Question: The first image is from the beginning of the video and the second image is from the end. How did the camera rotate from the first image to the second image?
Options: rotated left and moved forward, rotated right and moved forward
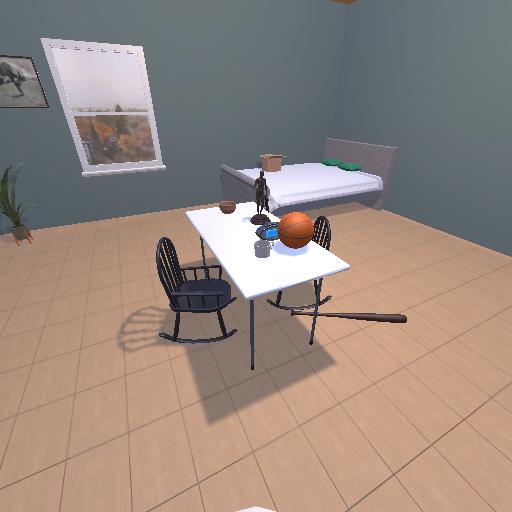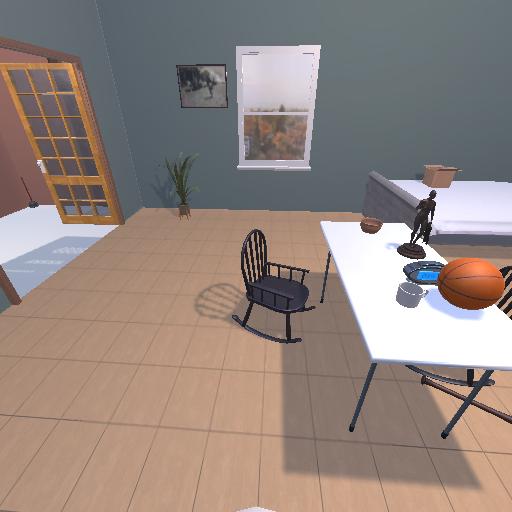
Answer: rotated left and moved forward